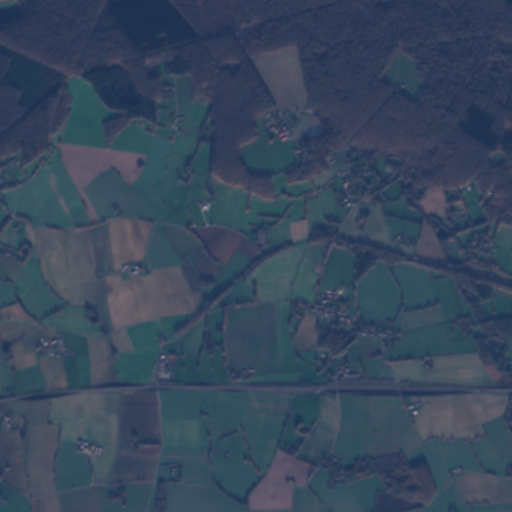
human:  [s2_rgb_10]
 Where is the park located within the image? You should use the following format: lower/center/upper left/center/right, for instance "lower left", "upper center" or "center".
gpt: The park is located in the center of the image.
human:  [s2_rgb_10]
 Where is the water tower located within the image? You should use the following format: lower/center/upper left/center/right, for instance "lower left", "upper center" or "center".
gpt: The water tower is located in the upper center of the image.
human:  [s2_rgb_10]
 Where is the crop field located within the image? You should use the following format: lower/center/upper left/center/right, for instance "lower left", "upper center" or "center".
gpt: There is no crop field in the image.